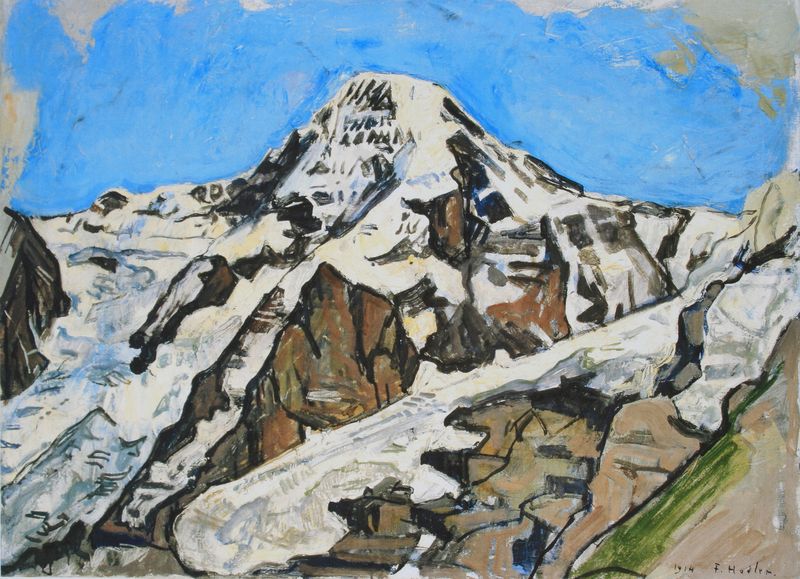
Titel: Der Mönch
Künstler: Ferdinand Hodler
Standort: Olten
Institution: Kunstmuseum
Schlagwörter: berg, blau, felsen, gemälde, gestein, himmel, weiß, wolken, grob, grün, landschaft, ocker, braun, bunt, grau, schwarz, strasse, ölbild, eis, gras, schnee, wiese, beige, expressionismus, flächig, malerei, stein, steine, signatur, öl, natur, pastos, sonne, hellblau, ansicht, abhang, furchen, steinig, berge, fels, flächen, gebirge, gipfel, gletscher, hang, geröll, schlucht, steil, abfahrt, treppe, blue, white, black, expressionism, gray, green, modern, nose, painting, brown, striche, unterschrift, alpen, kälte, konturen, leinwand, hodler, pinsel, hellgrau, expressiv, clouds, karg, rock, rocks, sky, stone, hill, landscape, mountain, mountains, zentrum, snow, winter, gebirgslandschaft, grass, hänge, drawing, expression, impressionism, pass, ice, grat, grell, abstract, bright, schroff, signature, peak, kristallin, glacier, slope, umrandungen, slopes, linear, minimal, blue sky, cold, range, impression, modernism, rocky, block, mountian, 1910, top of a mountain, think, baumlos, amazing, slade, landskape, schnemassen, lavine, gesteinsmassen, schnee kuppel, blocky, montain, villiage, mountai, wonderful, everest, mon blanc, matterhorn, grend, chili, hadlem, snowcap